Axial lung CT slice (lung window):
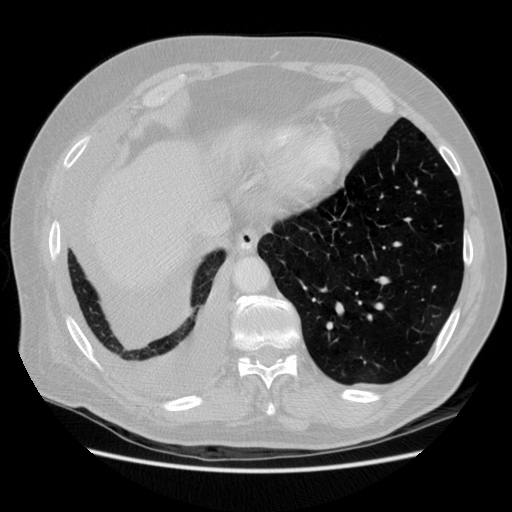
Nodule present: no